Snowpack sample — Buffalo Mountain, Silverthorne, Colorado, USA (1/25/25, 10:11 AM MST)
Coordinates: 39.6222, -106.1139
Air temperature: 22 °F
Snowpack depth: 110 cm
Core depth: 30 cm
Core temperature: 42.8 °F
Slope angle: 12°, slope face: 102°
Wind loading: high
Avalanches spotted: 0
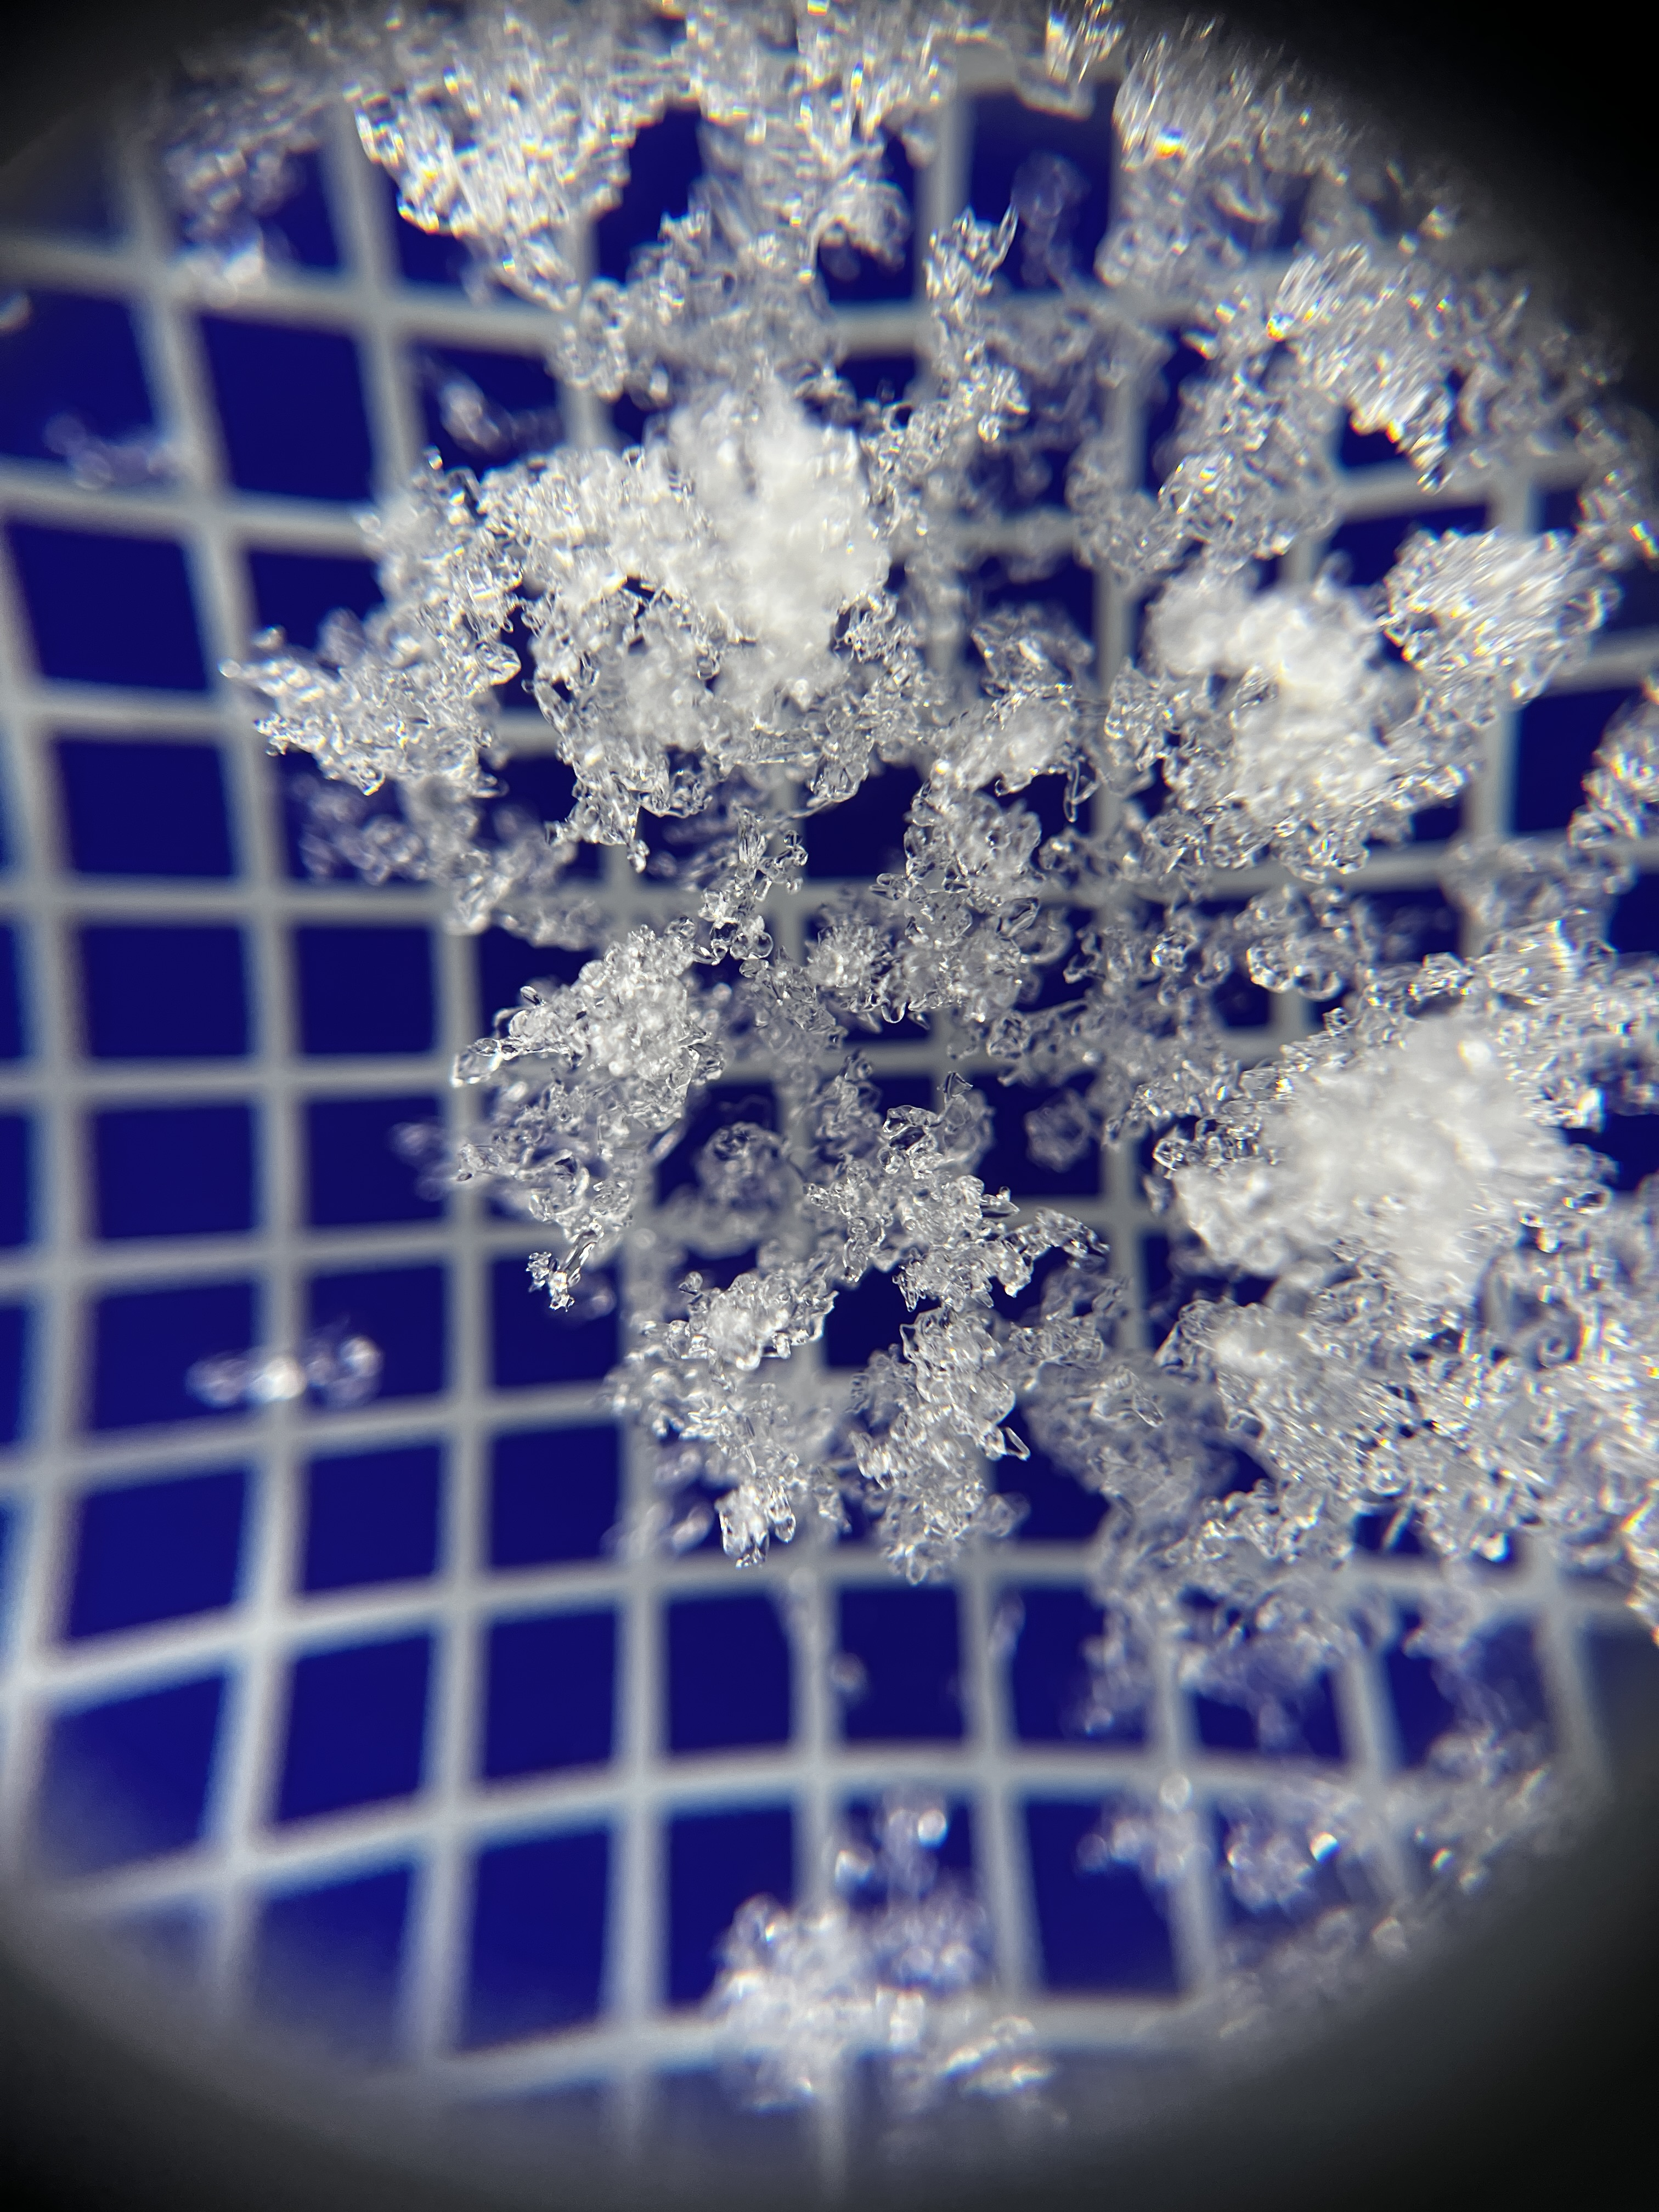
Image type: magnified_profile
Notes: No avalanches nearby, collected on the outskirts of a fire break 15 meters from the treeline, on way to Buffalo and Red Mountain